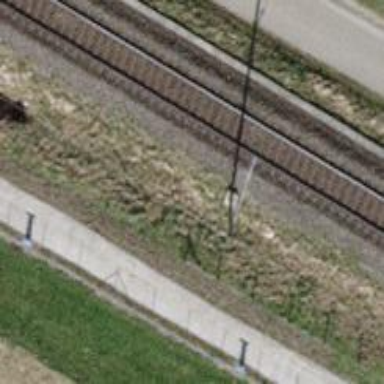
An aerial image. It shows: Solitary milestone along the railway.